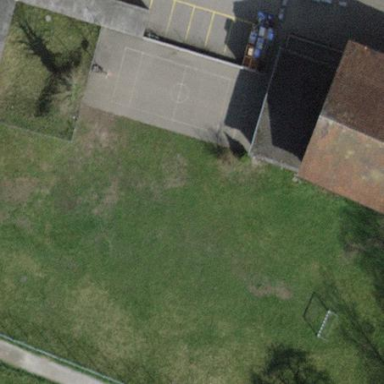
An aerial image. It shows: Soccer pitch with grass surface for leisure land.